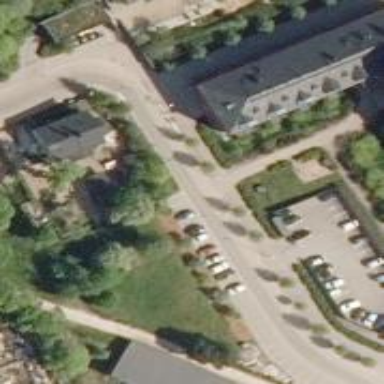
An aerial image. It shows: Paved street-side parking area.